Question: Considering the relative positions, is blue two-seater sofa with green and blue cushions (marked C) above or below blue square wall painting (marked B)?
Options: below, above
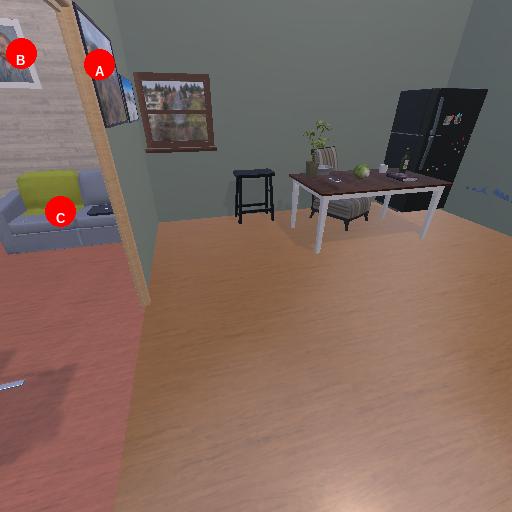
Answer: below